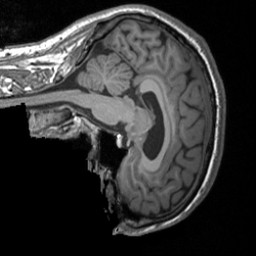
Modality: T1w
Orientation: sagittal
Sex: male
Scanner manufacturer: siemens
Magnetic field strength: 3 T
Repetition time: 1.9 s
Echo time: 0.00226 s